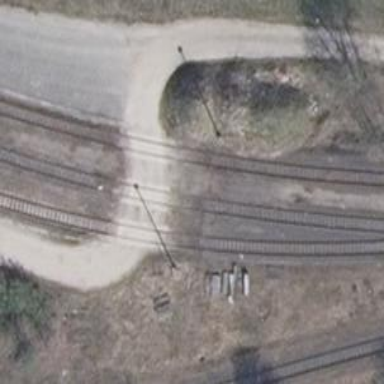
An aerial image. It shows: Level crossing along the railway.